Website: crate-barrel
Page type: cart
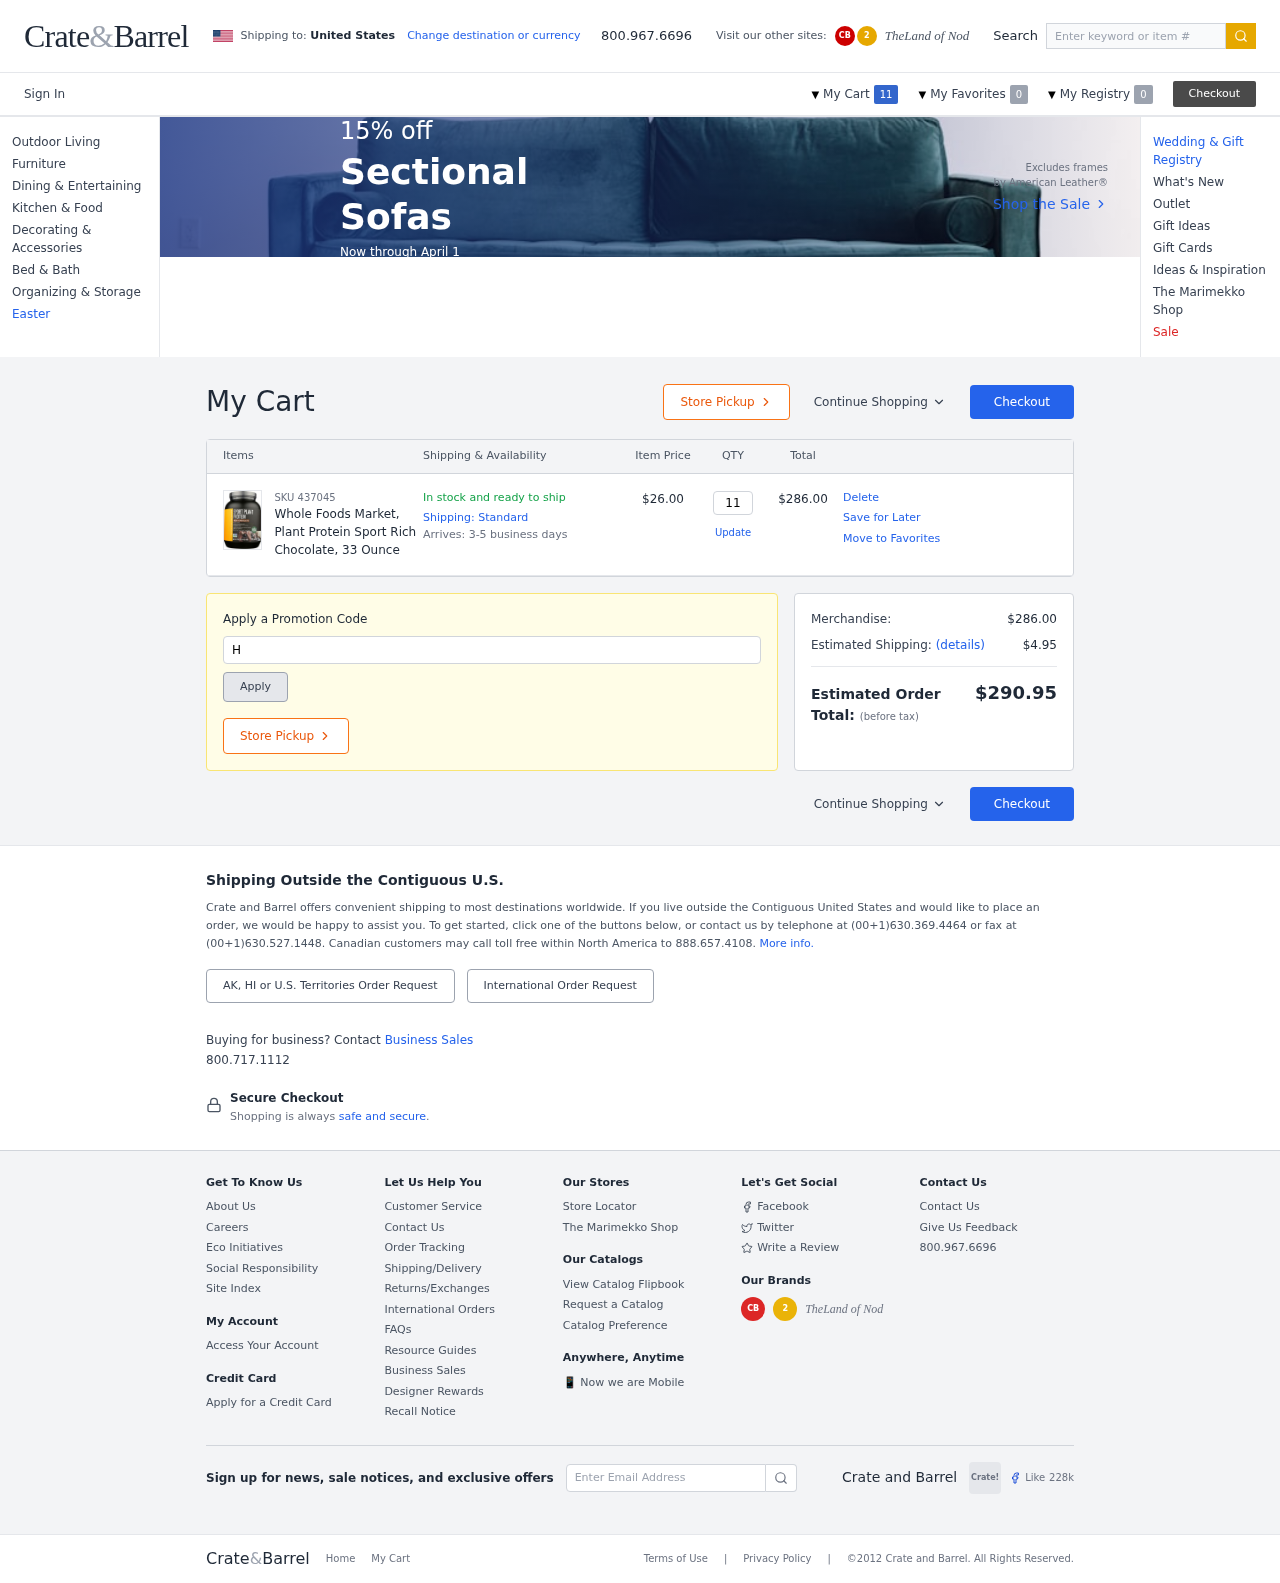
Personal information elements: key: PII_PROMO_CODE
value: HOLIDAY90
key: PII_COUNTRY
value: United States
Product elements: key: PRODUCT1_NAME
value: Whole Foods Market, Plant Protein Sport Rich Chocolate, 33 Ounce
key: PRODUCT1_PRICE
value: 26
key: PRODUCT1_QUANTITY
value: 11
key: PRODUCT1_SKU
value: SKU 437045
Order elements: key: ORDER_NUM_ITEMS
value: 11
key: ORDER_ITEM_TOTAL
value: $286.00
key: ORDER_SUBTOTAL
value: $286.00
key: ORDER_SHIPPING_COST
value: $4.95
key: ORDER_TOTAL
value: $290.95
Search elements: key: HEADER_SEARCH
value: Enter keyword or item #